Question: I am trying to add Text to textview's and Radio buttons programmatically in my layout file. I have debugged the application and saw the correct values are returned from the cursor but i am unable to bind these values to the textview's.
'''
package com.Example.assesmenttool;
public class Aptitude extends Activity implements OnClickListener {
DBHelper helper;
SQLiteDatabase db;
Button btnBegin,btnnext;
int count = 0;
//Sub category Buttons
Button btnaptitude5,btnaptitude4,btnaptitude3,btnaptitude2,btnaptitude1;
String Question_ID,Title,TitleDescription,QuestionText,QuestionTemplate,QuestionImage;
//String SubModuleQuestion_ID;
TextView tvTitle,tvInstructions,tvQuestionText;
RadioGroup rgtemplate4images;
ImageView img;
RelativeLayout aptitudesubcateg,temp4optimage;
protected void onCreate(Bundle savedInstanceState) {
super.onCreate(savedInstanceState);
setContentView(R.layout.aptitude);
aptitudesubcateg = (RelativeLayout) findViewById(R.id.aptitudesubcateg);
temp4optimage = (RelativeLayout) findViewById(R.id.temp4optimage);
aptitudesubcateg.setVisibility(View.GONE);
temp4optimage.setVisibility(View.GONE);
btnaptitude1 = (Button)findViewById(R.id.btnaptitude1);
btnaptitude2 = (Button)findViewById(R.id.btnaptitude2);
btnaptitude3 = (Button)findViewById(R.id.btnaptitude3);
btnaptitude4 = (Button)findViewById(R.id.btnaptitude4);
btnaptitude5 = (Button)findViewById(R.id.btnaptitude5);
btnaptitude1.setOnClickListener(this);
btnaptitude2.setOnClickListener(this);
btnaptitude3.setOnClickListener(this);
btnaptitude4.setOnClickListener(this);
btnaptitude5.setOnClickListener(this);
helper=new DBHelper(this);
//Resources res = getResources();
//String[] myBooks = res.getStringArray(R.array.my_questions);
btnBegin = (Button)findViewById(R.id.btnBeginAptitude);
btnBegin.setOnClickListener(this);
}
public int getcount(String moduleID, String SubModuleID)
{
count = 0;
String selectQuery = "Select * from TableQuestionMaster where Module_ID = "+moduleID+" AND SubModule_ID ="+SubModuleID;
SQLiteDatabase db = helper.getReadableDatabase();
Cursor cursor = db.rawQuery(selectQuery, null);
count = cursor.getCount();
Toast.makeText(this, String.valueOf(count) ,Toast.LENGTH_LONG).show();
cursor.close();
db.close();
return count;
}
public void getAllQuestionsAptitude(String moduleID, String SubModuleID,String SubModuleQuestion_ID){
SQLiteDatabase db = helper.getReadableDatabase();
Cursor c = null;
if (count>0)
{
// SubModuleQuestion_ID = "1";
String selectQuestion = "Select * from TableQuestionMaster where Module_ID = "+moduleID+" AND SubModule_ID ="+SubModuleID+" AND SubModuleQuestion_ID ="+SubModuleQuestion_ID;
c = db.rawQuery(selectQuestion, null);
if (c.moveToFirst()) {
do {
Question_ID = c.getString(c.getColumnIndex("Question_ID"));
Title = c.getString(c.getColumnIndex("Title"));
TitleDescription = c.getString(c.getColumnIndex("TitleDescription"));
QuestionText = c.getString(c.getColumnIndex("QuestionText"));
QuestionTemplate = c.getString(c.getColumnIndex("QuestionTemplate"));
QuestionImage = c.getString(c.getColumnIndex("QuestionImage"));
Toast.makeText(this,Question_ID+" "+Title+" "+TitleDescription+" "+QuestionText+" "+QuestionTemplate+" "+QuestionImage,Toast.LENGTH_LONG).show();
} while (c.moveToNext());
}
}
else
{
Toast.makeText(this,"NO question to display",Toast.LENGTH_LONG).show();
}
// closing connection
c.close();
db.close();
}
public void displayquestions()
{
Toast.makeText(this,"count on display Q is"+ count,Toast.LENGTH_LONG).show();
if (count >0)
{
getAllQuestionsAptitude("1","1",String.valueOf(count));
aptitudesubcateg.setVisibility(View.GONE);
temp4optimage.setVisibility(View.VISIBLE);
tvTitle = (TextView)findViewById(R.id.tvTitleTemplate4optoinsImage);
tvInstructions = (TextView)findViewById(R.id.tvInstructionstemplate4);
tvQuestionText = (TextView)findViewById(R.id.tvQuestionTextTemplate4Image);
img = (ImageView)findViewById(R.id.imageViewtemplate4options);
tvTitle.setText(Title);
tvInstructions.setText(TitleDescription);
tvQuestionText.setText(QuestionText);
String imgName = QuestionImage; // specify here your image name fetched from db
String uri = "drawable/" + imgName;
int icon = getResources().getIdentifier(uri, "drawable", getPackageName());
img.setImageResource(icon);
//NextQuestion();
}
else
{
Toast.makeText(this,"NO question to display",Toast.LENGTH_LONG).show();
}
}
public void NextQuestion()
{
if (count>0)
{
count = count - 1;
displayquestions();
}
}
@Override
public void onClick(View v) {
// TODO Auto-generated method stub
if (v==btnBegin)
{
aptitudesubcateg.setVisibility(View.VISIBLE);
temp4optimage.setVisibility(View.GONE);
}
if (v== btnaptitude1)
{
getcount("1", "1");
displayquestions();
}
if (v== btnaptitude2)
{
getcount("1", "2");
displayquestions();
// getAllQuestionsAptitude("1","2");
}
if (v== btnaptitude3)
{
getcount("1", "3");
displayquestions();
//getAllQuestionsAptitude("1","3");
}
if (v== btnaptitude4)
{
// getAllQuestionsAptitude("1","1");
getcount("1", "4");
displayquestions();
}
if (v== btnaptitude5)
{
// getAllQuestionsAptitude("1","1");
getcount("1", "5");
displayquestions();
}
}
}
'''
'''
<?xml version="1.0" encoding="utf-8"?>
<RelativeLayout xmlns:android="http://schemas.android.com/apk/res/android"
android:layout_width="match_parent"
android:layout_height="match_parent"
android:background="@drawable/back" >
<TextView
android:id="@+id/tvInstructionsAptitude"
android:layout_width="wrap_content"
android:layout_height="wrap_content"
android:layout_alignLeft="@+id/tvQuestionTextTemplate4Image"
android:layout_alignParentTop="true"
android:layout_alignRight="@+id/TextView01"
android:layout_marginTop="93dp"
android:text="Lorem ipsum dolor sit amet, consectetur adipiscing elit. Nam nibh ex, elementum non bibendum ac, consequat a sem. Proin aliquet arcu id lacus interdum, sed fermentum neque sollicitudin. Vestibulum mauris massa, vulputate tincidunt quam vel, egestas tincidunt nisi. Ut ut nulla sagittis, aliquet lectus vitae, pretium nisi. Duis maximus, magna vitae ultricies consectetur, ex felis congue turpis, id scelerisque nisl ex at turpis. Aenean dui sapien, euismod at sem non, rhoncus molestie urna. Mauris condimentum risus felis, nec iaculis orci accumsan nec. Vivamus pharetra ultricies quam a aliquam. Praesent facilisis turpis malesuada massa interdum consequat. In hac habitasse platea dictumst. Integer efficitur nibh risus, ac mattis mi porta ut. Nam leo ex, pulvinar eu orci vel, pretium maximus velit. Pellentesque rhoncus sapien felis, in cursus eros malesuada imperdiet."
android:textAppearance="?android:attr/textAppearanceLarge" />
<TextView
android:id="@+id/tvQuestionTextTemplate4Image"
android:layout_width="wrap_content"
android:layout_height="wrap_content"
android:layout_alignParentLeft="true"
android:layout_alignParentTop="true"
android:layout_marginLeft="53dp"
android:layout_marginTop="40dp"
android:text="Instructions"
android:textAppearance="?android:attr/textAppearanceLarge" />
<TextView
android:id="@+id/TextView01"
android:layout_width="wrap_content"
android:layout_height="wrap_content"
android:layout_alignBaseline="@+id/tvQuestionTextTemplate4Image"
android:layout_alignBottom="@+id/tvQuestionTextTemplate4Image"
android:layout_alignParentRight="true"
android:layout_marginRight="36dp"
android:text="Time : 10 Mins"
android:textAppearance="?android:attr/textAppearanceLarge" />
<Button
android:id="@+id/btnBeginAptitude"
android:layout_width="wrap_content"
android:layout_height="wrap_content"
android:layout_alignLeft="@+id/tvInstructionsAptitude"
android:layout_alignRight="@+id/tvInstructionsAptitude"
android:layout_below="@+id/tvInstructionsAptitude"
android:layout_marginTop="42dp"
android:text="Begin" />
<include
android:id="@+id/aptitudesubcateg"
android:layout_width="match_parent"
android:layout_height="match_parent"
layout="@layout/aptitudesubcategory" />
<include
android:id="@+id/temp4optimage"
android:layout_width="fill_parent"
android:layout_height="match_parent"
layout="@layout/template4optionsimage" />
</RelativeLayout>
'''

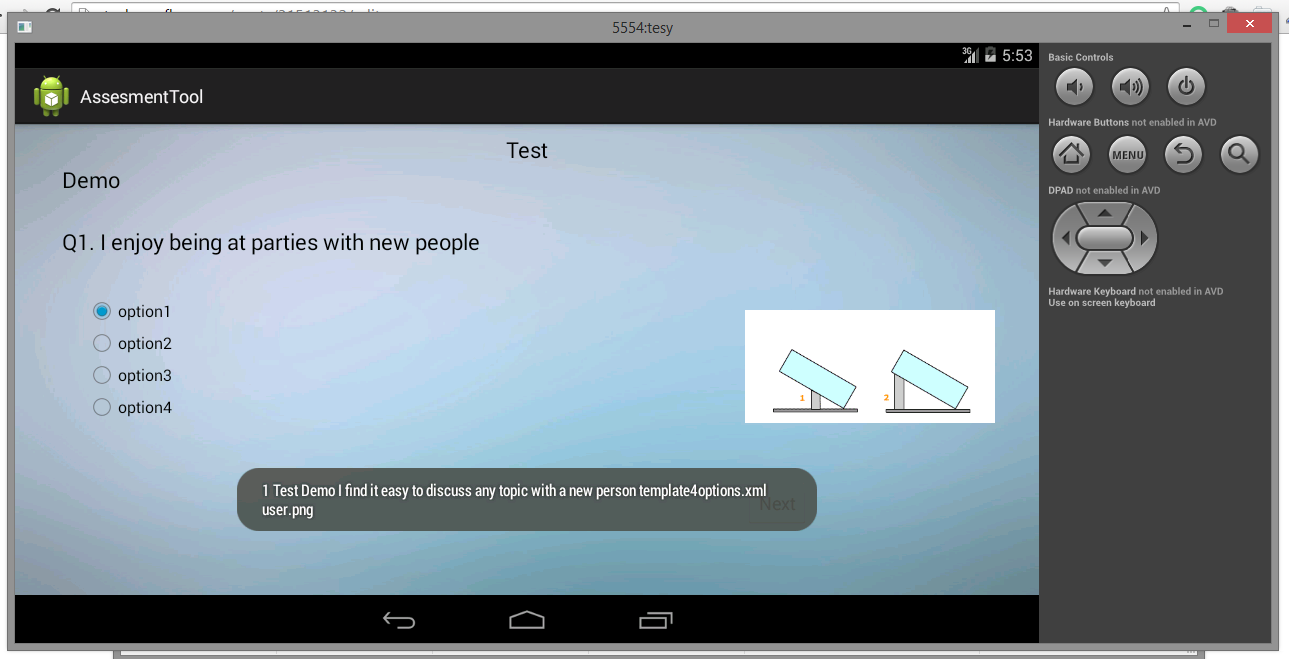
Answer: Can you please try once by putting the below lines in the 'oncreate()' method instead of 'displayquestions()'?
'''
tvTitle = (TextView)findViewById(R.id.tvTitleTemplate4optoinsImage);
tvInstructions = (TextView)findViewById(R.id.tvInstructionstemplate4);
tvQuestionText = (TextView)findViewById(R.id.tvQuestionTextTemplate4Image);
img = (ImageView)findViewById(R.id.imageViewtemplate4options);
'''